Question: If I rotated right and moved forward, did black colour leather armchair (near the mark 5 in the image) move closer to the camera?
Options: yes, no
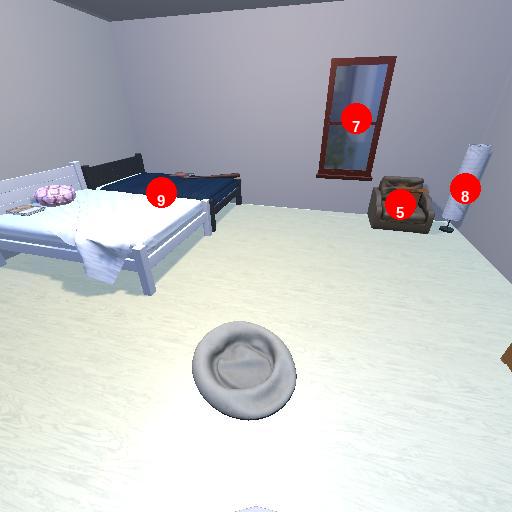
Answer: yes